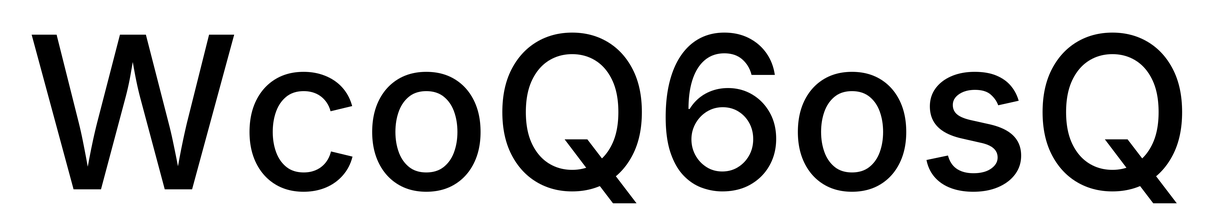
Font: Inter_Medium